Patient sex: M
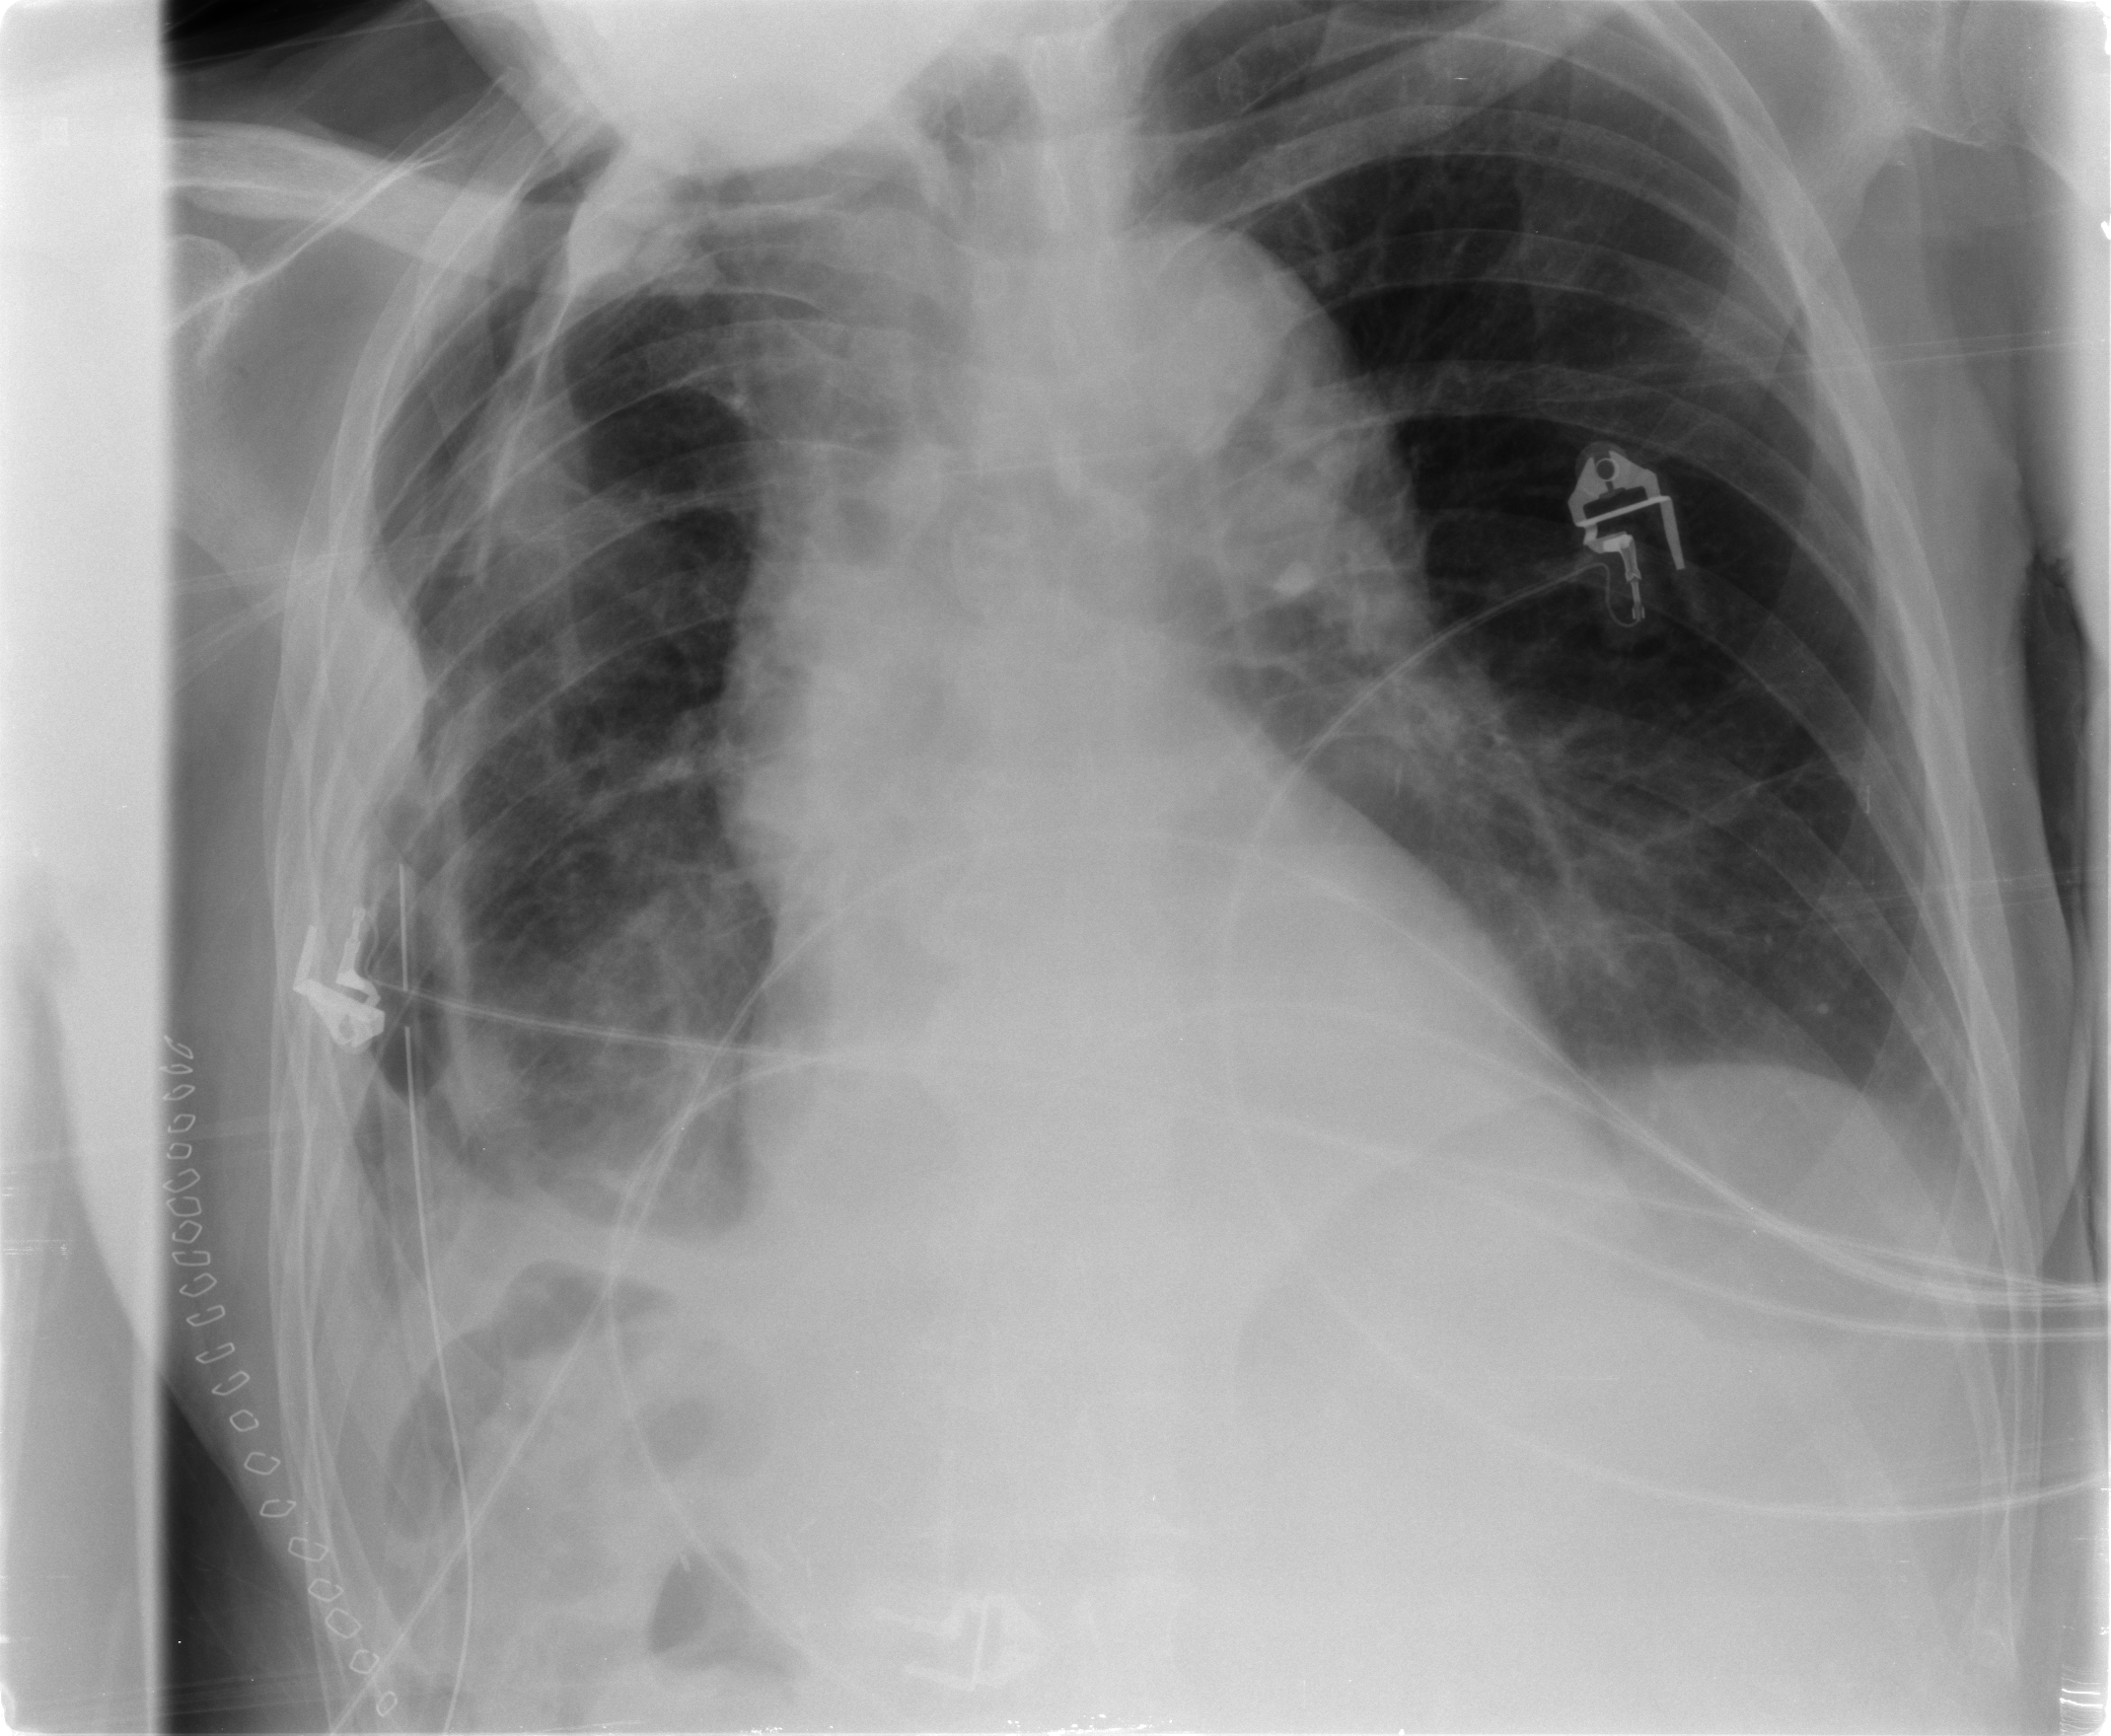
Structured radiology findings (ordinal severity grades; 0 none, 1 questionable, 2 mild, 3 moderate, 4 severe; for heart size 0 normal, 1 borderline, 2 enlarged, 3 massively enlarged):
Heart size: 1
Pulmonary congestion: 0
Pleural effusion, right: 2
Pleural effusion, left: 1
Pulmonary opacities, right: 0
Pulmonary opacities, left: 0
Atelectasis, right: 3
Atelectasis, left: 1